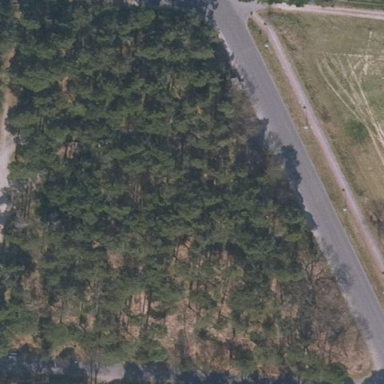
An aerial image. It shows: Forest area.